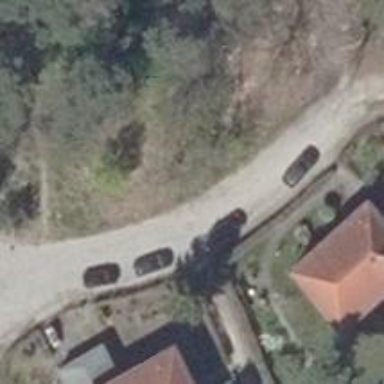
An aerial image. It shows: Residential road.